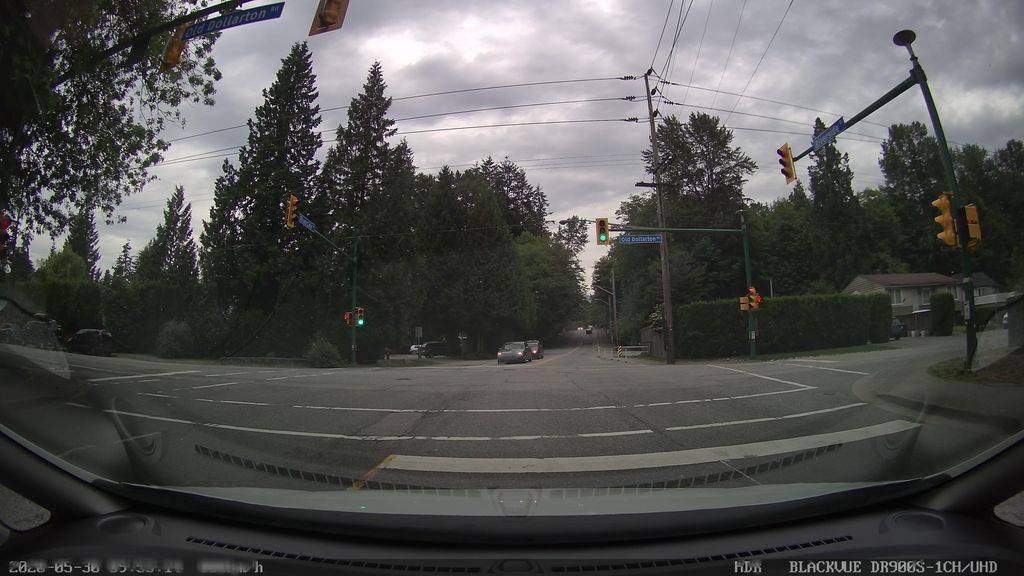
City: vancouver